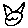
Label: cat